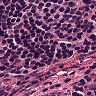
Metastatic tissue present: no